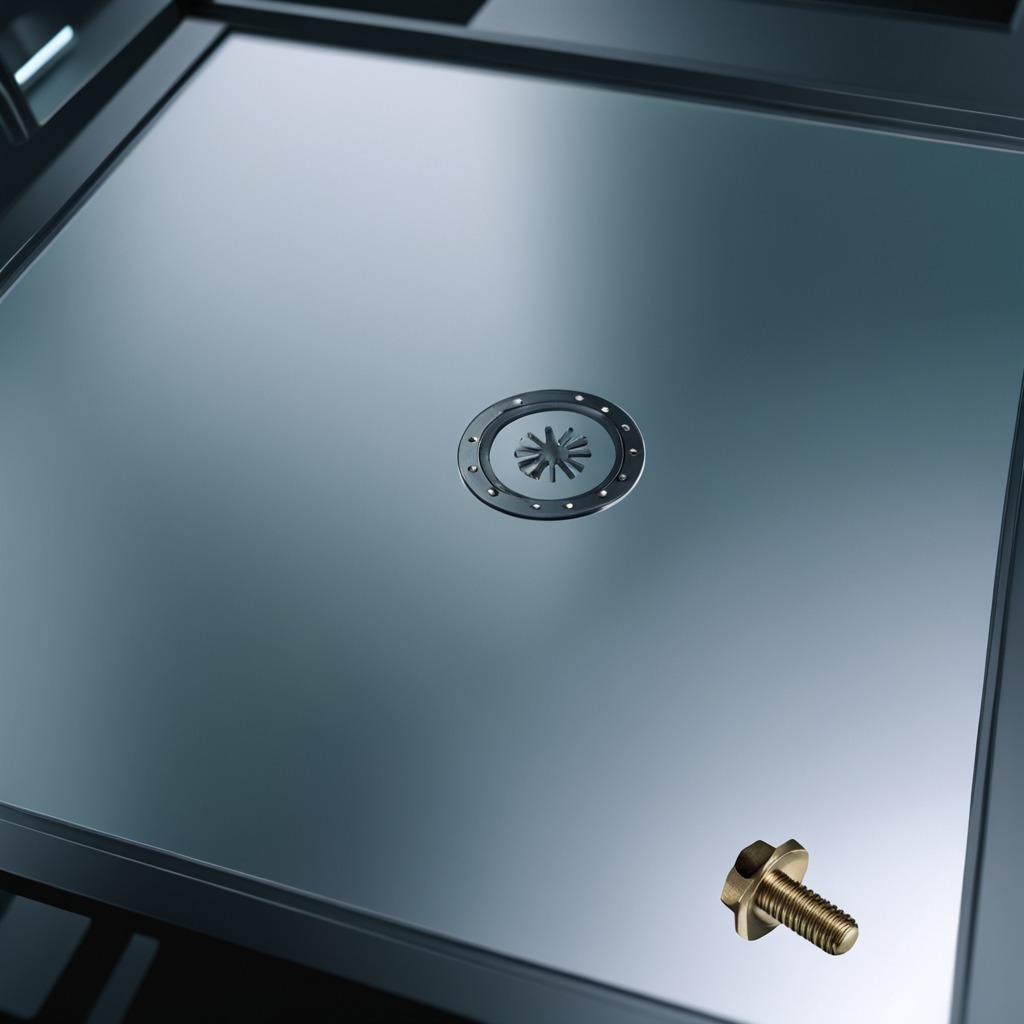
A metal screw is lying on the metal table in a machine shop under fluorescent lights.